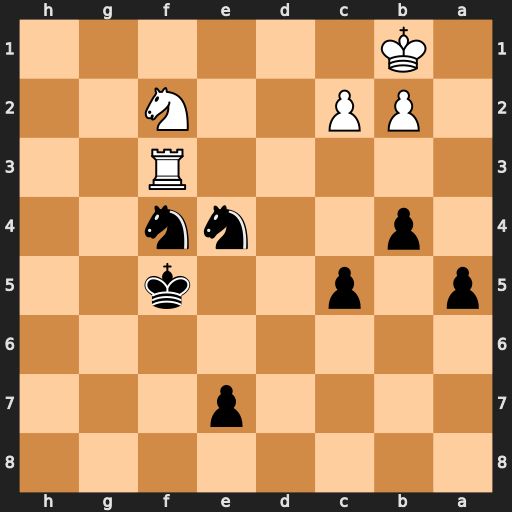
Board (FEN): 8/4p3/8/p1p2k2/1p2nn2/5R2/1PP2N2/1K6
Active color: b
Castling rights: -
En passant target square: -
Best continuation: Nd2+ Ka2 Nxf3